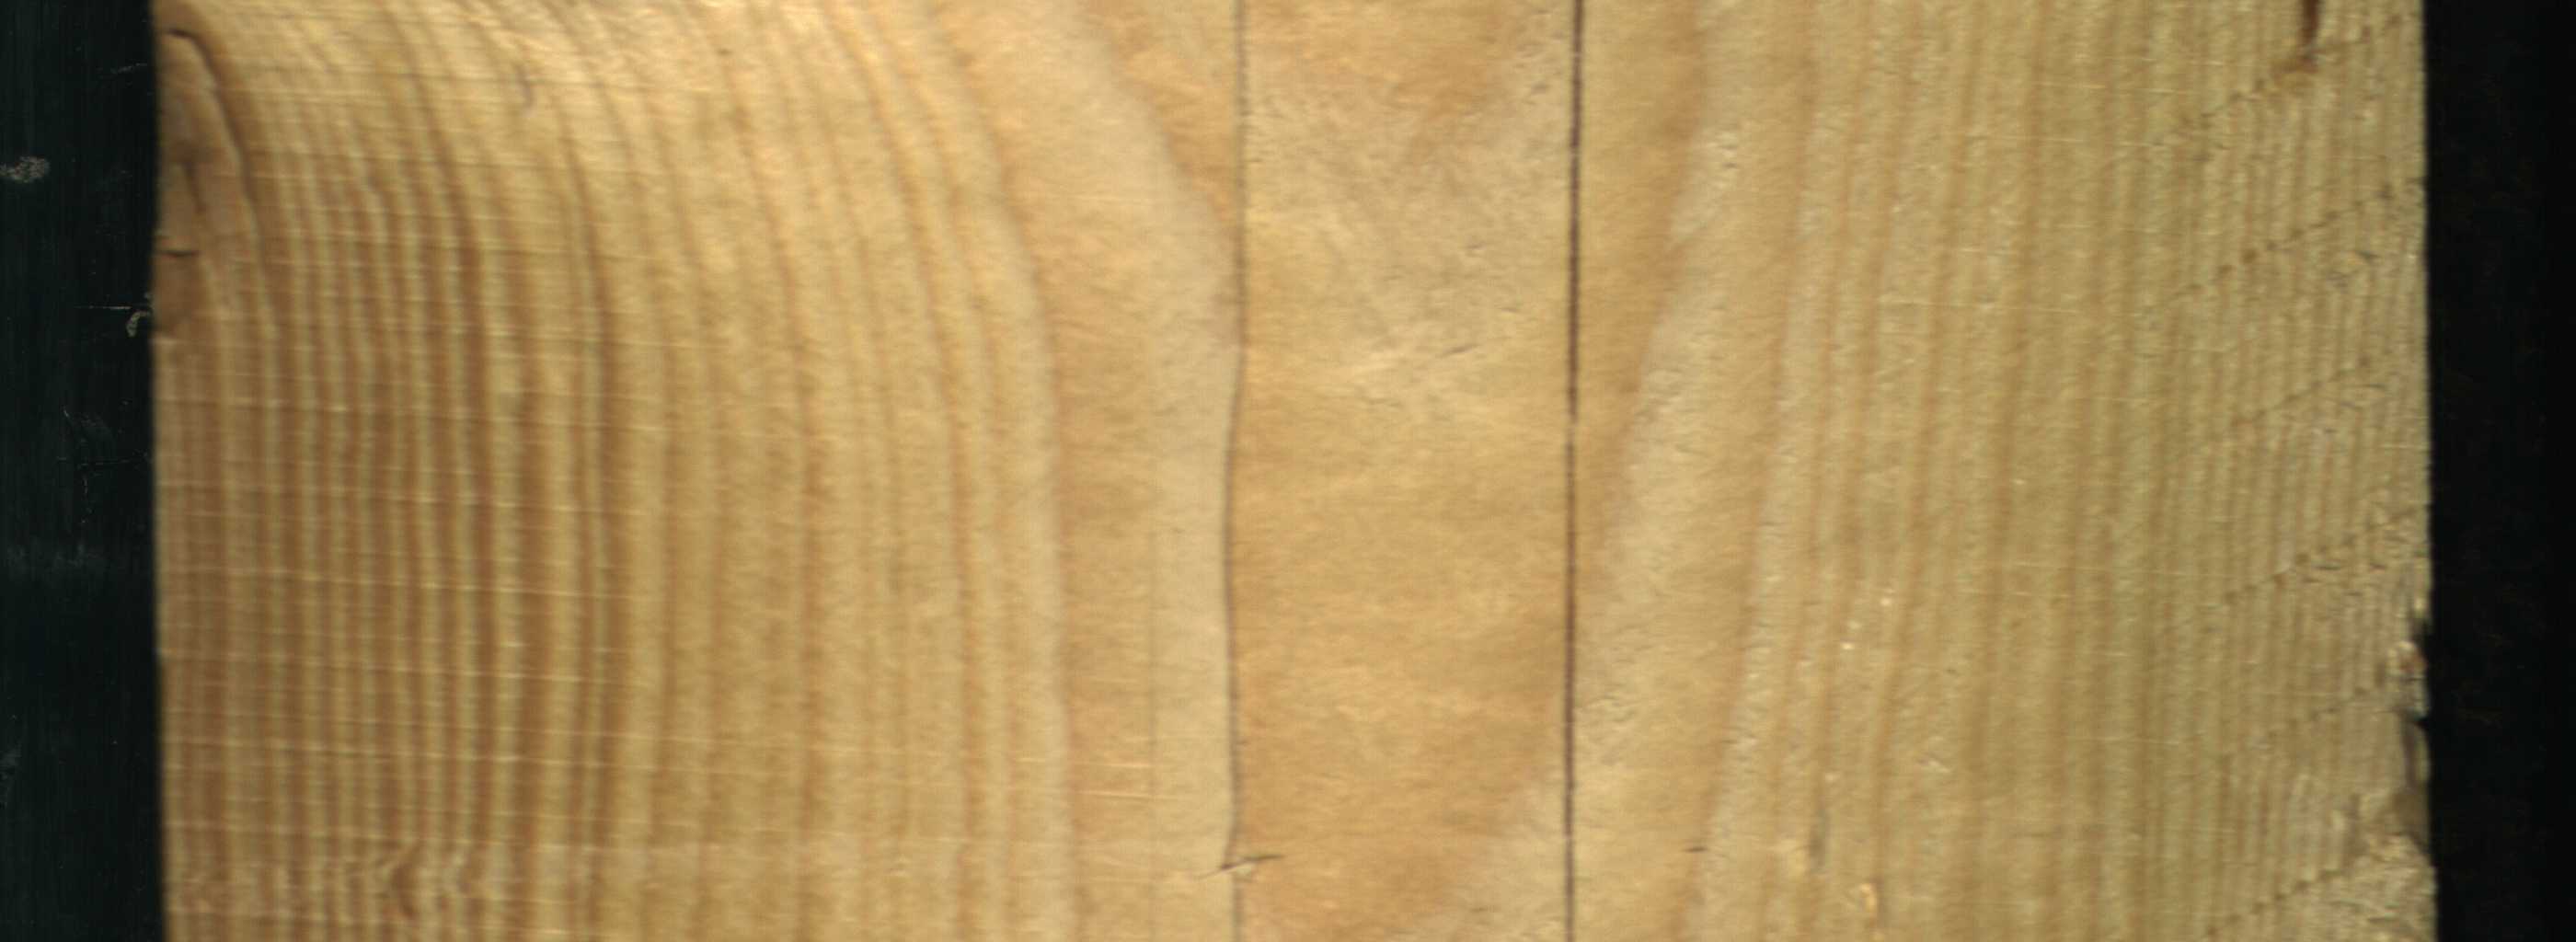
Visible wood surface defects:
resin
Crack
Crack